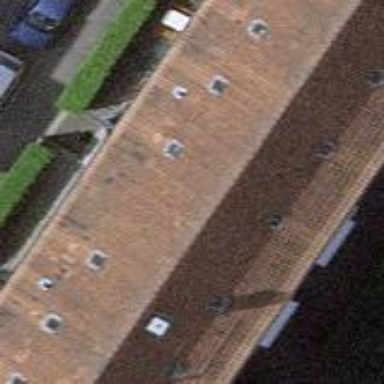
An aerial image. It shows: Apartment building with gambrel roof made of maroon roof tiles.